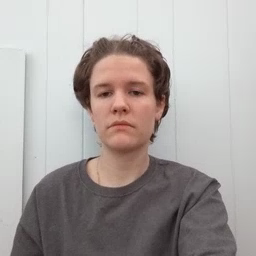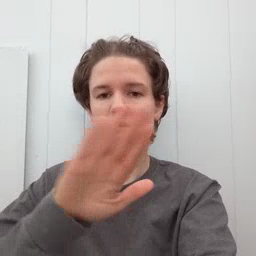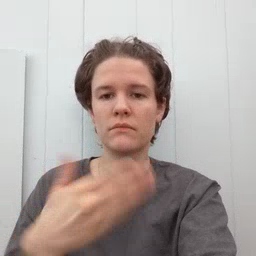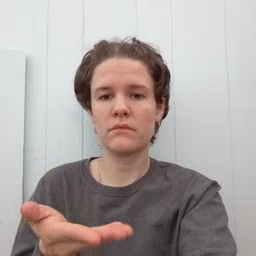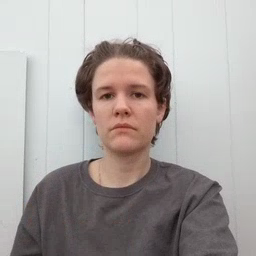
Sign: all